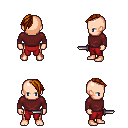
a pixel art fantasy rpg character, male body template, human, light skin, maroon long-sleeve shirt, red pants, brunette long mohawk hairstyle, dagger, four views (front, back, left, right), 2x2 character sprite sheet, small pixel art, hard edges, no anti-aliasing